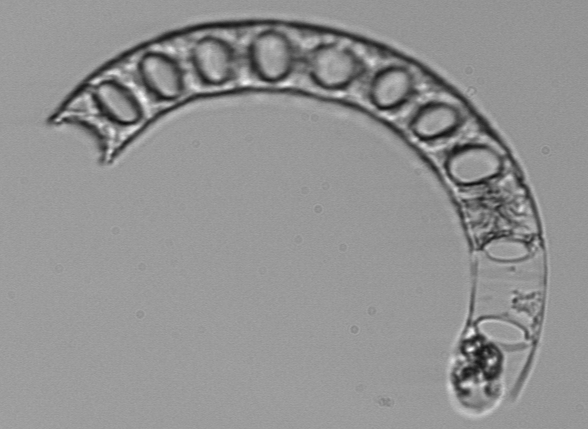
Label: Eucampia